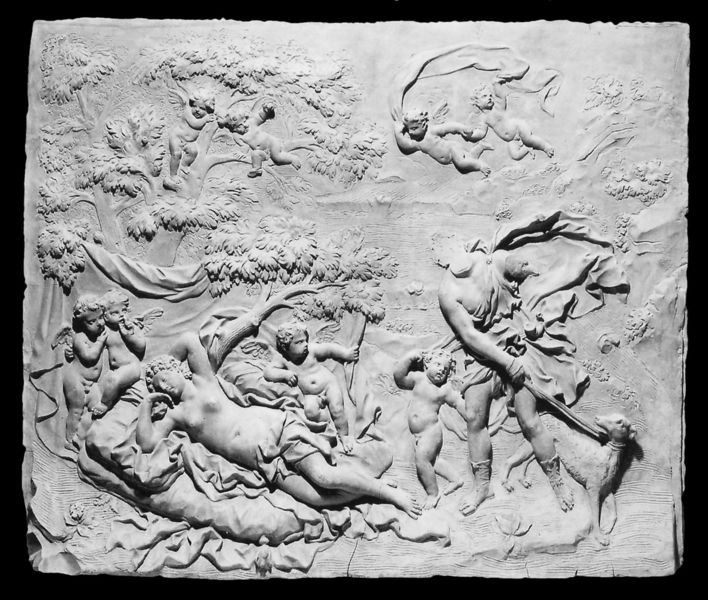
Titel: Adonis und Venus (Adone condotte a Venere dagli amorini)
Künstler: Pierre-Etienne Monnot
Institution: Paris, Musée du Louvre
Schlagwörter: akt, baum, blätter, mann, nackt, umhang, weiß, bäume, frau, marmor, schwarz, hund, tuch, sehen, stehen, stein, wind, zweige, boden, schnur, tücher, fliegen, kinder, engel, putto, relief, lasziv, liegen, leine, fels, monochrom, kissen, liegend, foto, lamm, schaf, lendentuch, liegende, fliegend, antik, putten, verhüllt, leigen, putti, ziege, diana, beschädigt, wehend, enthüllt, aphrodite, bildhauerrei, jputto